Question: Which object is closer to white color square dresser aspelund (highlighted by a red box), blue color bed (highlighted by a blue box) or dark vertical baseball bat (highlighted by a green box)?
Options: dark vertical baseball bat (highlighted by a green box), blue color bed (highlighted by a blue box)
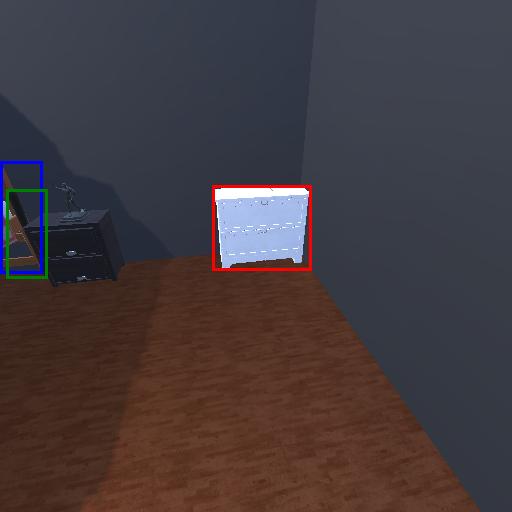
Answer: dark vertical baseball bat (highlighted by a green box)